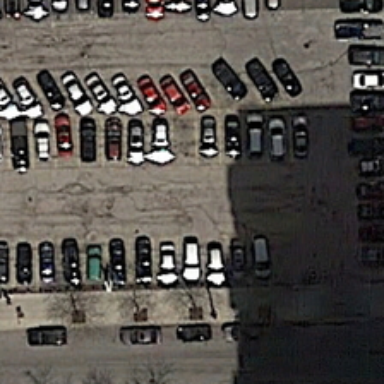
Many cars are parked in a parking lot near a road .